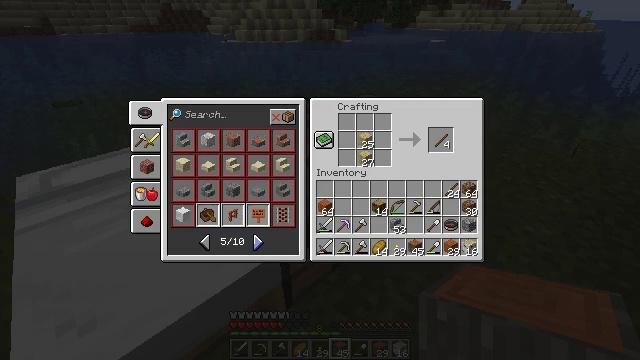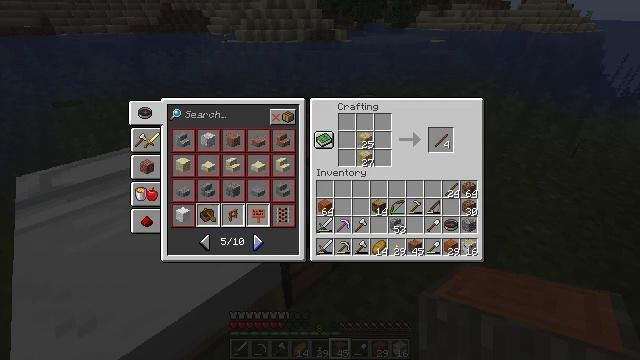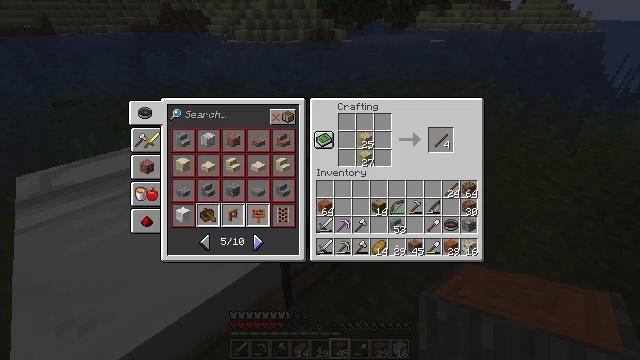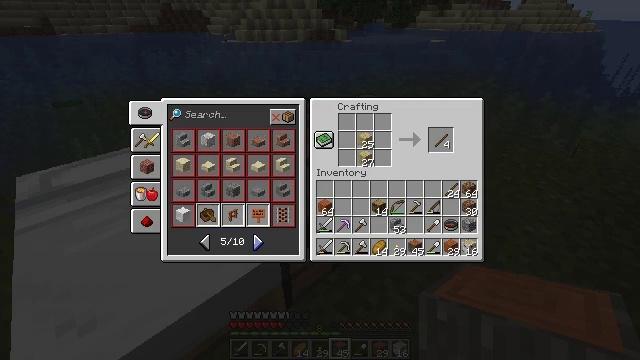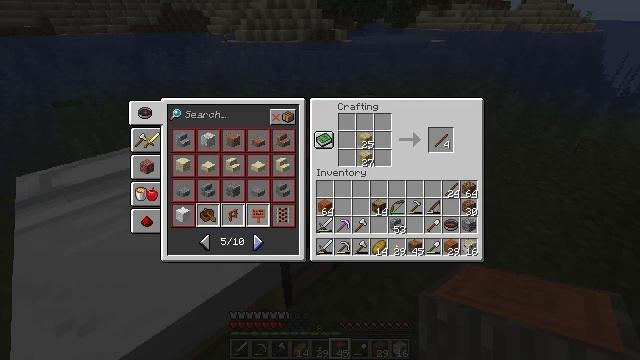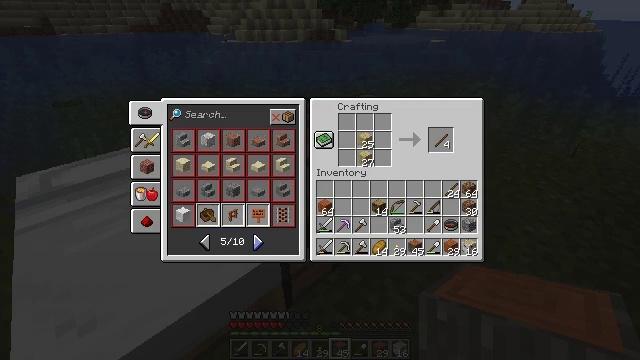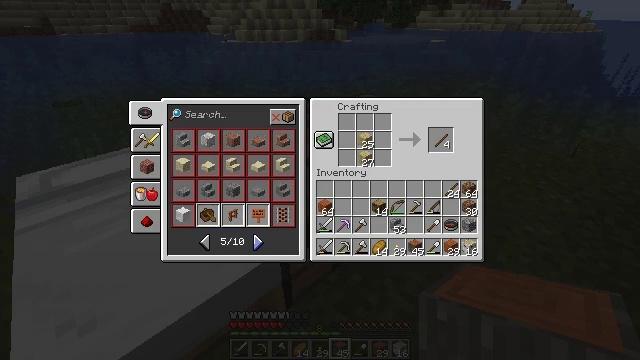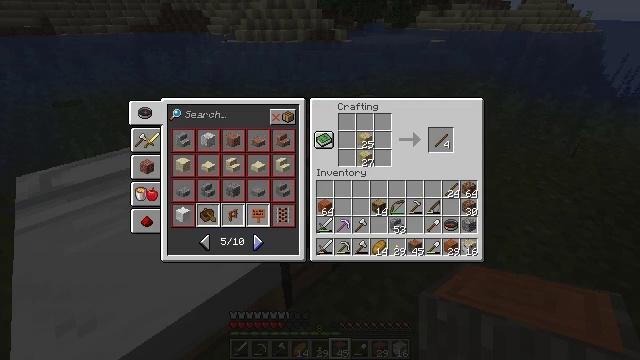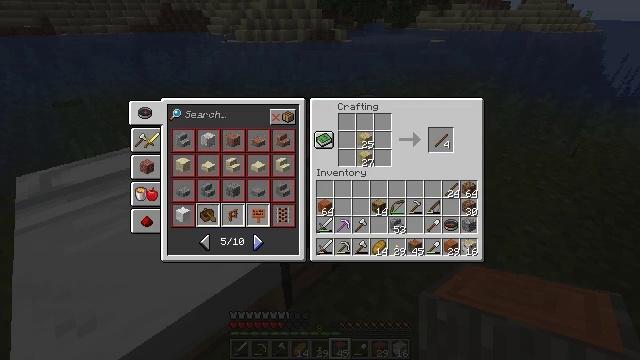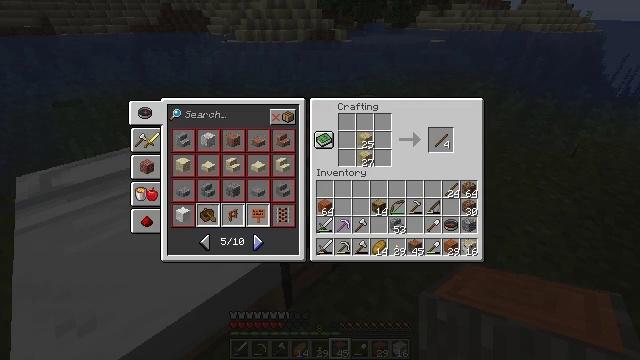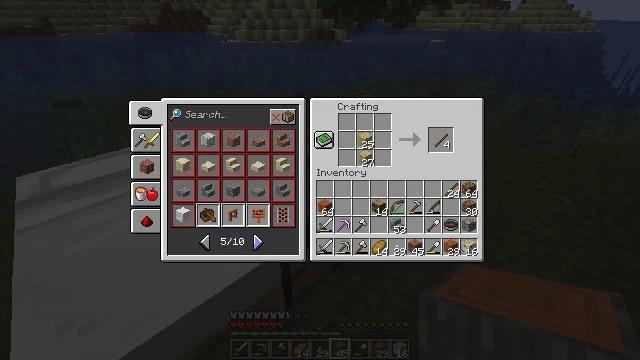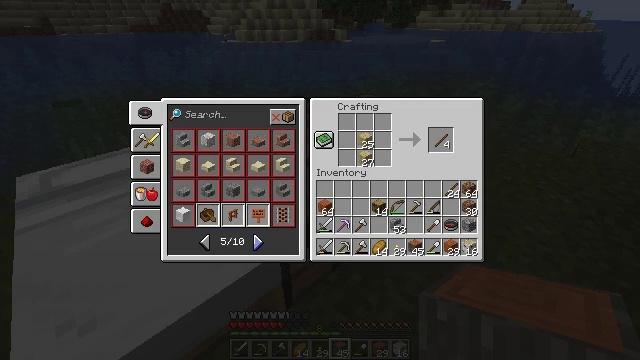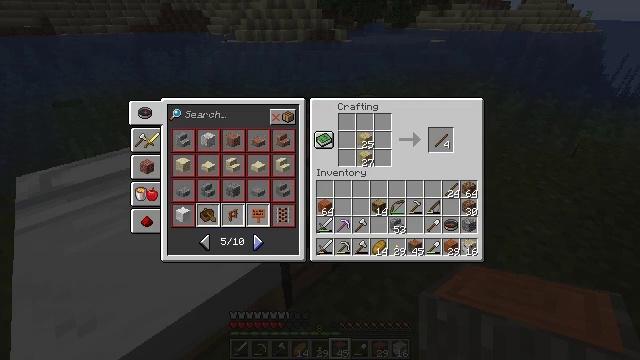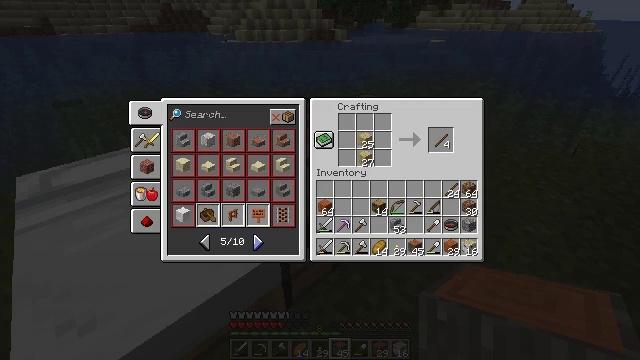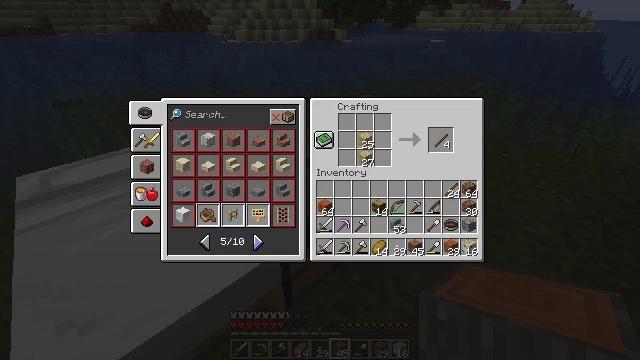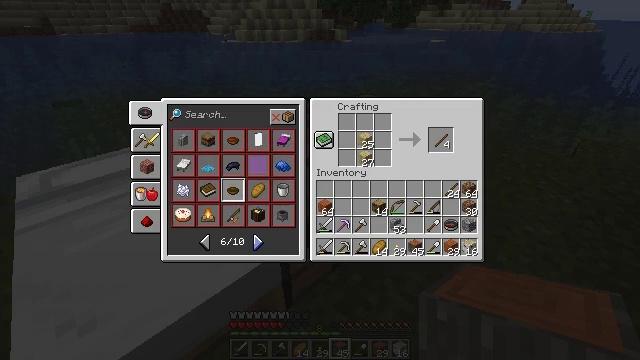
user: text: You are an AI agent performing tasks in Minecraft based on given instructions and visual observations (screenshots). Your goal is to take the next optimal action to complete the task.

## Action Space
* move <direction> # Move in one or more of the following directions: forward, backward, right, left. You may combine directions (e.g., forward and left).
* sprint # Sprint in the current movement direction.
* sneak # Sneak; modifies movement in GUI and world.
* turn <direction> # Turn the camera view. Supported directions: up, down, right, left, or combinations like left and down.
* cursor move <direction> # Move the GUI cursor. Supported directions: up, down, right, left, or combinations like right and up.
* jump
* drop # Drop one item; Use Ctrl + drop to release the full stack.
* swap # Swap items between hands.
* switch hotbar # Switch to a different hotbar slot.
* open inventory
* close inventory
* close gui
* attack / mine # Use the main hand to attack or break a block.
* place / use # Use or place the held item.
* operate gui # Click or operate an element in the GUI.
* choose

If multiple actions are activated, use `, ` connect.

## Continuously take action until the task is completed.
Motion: motion action
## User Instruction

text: Craft the ladder by arranging sticks in the crafting grid.
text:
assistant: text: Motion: attack / mine
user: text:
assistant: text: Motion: no_op
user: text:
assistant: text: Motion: no_op
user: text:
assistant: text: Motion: no_op
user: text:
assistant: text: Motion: no_op
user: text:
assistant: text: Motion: no_op
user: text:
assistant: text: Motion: no_op
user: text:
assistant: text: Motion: no_op
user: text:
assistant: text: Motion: no_op
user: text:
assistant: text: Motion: no_op
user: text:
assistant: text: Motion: no_op
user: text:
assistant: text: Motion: no_op
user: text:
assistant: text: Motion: no_op
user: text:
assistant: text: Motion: no_op
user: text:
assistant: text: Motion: attack / mine
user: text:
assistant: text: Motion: attack / mine
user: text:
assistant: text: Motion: attack / mine
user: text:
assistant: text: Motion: no_op
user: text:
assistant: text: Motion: no_op
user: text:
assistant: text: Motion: no_op
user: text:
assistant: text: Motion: no_op
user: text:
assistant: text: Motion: no_op
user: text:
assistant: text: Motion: no_op
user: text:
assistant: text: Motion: no_op
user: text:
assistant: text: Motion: no_op
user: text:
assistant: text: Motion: no_op
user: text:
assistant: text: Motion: no_op
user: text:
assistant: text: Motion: no_op
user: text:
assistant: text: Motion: no_op
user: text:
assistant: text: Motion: attack / mine